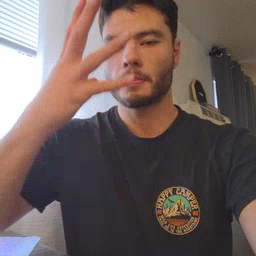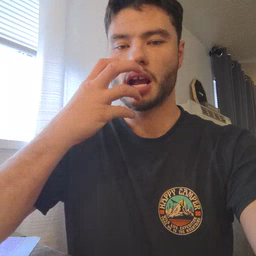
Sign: mad